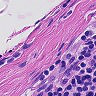
Metastatic tissue present: no